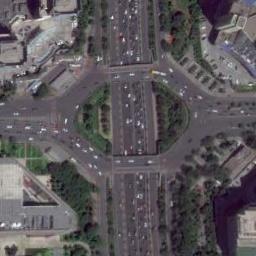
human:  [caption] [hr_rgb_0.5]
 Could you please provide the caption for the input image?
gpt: There are many cars on the roundabout .

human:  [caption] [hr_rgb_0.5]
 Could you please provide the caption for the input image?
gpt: The roundabout is next to buildings and trees .

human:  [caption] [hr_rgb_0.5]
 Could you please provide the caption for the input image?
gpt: There is a lot of moving and waiting vehicles at the roundabout with a layer of elevated roads  There are many neatly arranged tall buildings and some trees around the roundabout .

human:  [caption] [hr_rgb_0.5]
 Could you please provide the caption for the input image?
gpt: The roundabout with two exits and entrances is an overpass and a road is under the roundabout .

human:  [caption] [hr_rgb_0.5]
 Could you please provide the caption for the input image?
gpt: There are some green trees and buildings near the roundabout .